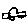
Label: car